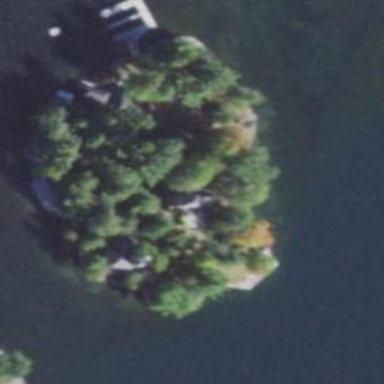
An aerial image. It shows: Islet.